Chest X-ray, AP view. Patient: 9 years old, sex M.
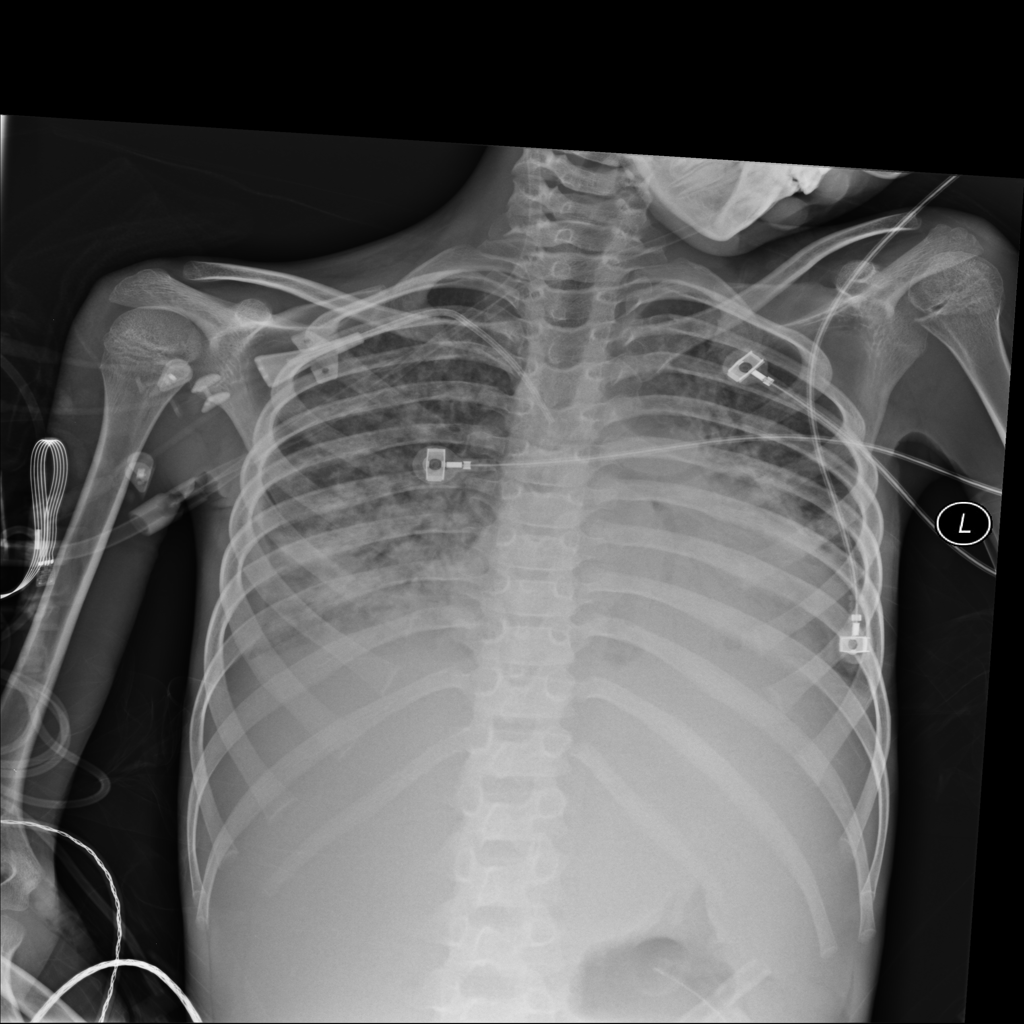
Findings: Consolidation, Effusion, Infiltration